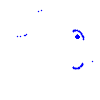
Particle: pion